Field crop: tomato
Growth stage: 1
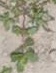
Species: portulaca